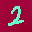
Label: 2